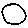
Label: circle